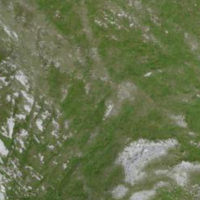
EUNIS habitat code: 31
Species observed at this site:
Pinguicula alpina